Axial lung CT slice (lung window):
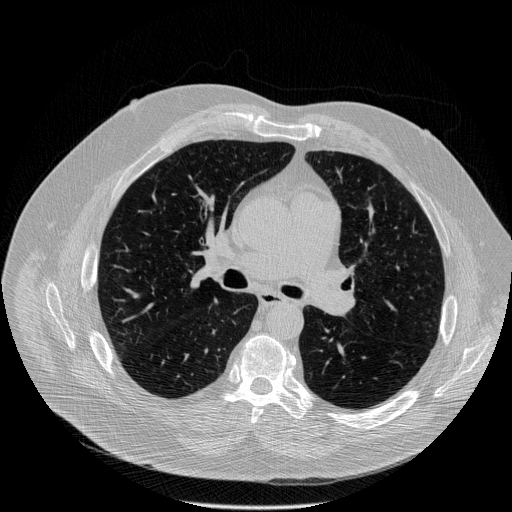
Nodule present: no